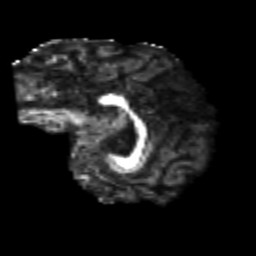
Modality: FA
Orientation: sagittal
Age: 23
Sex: female
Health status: healthy
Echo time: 0.074 s